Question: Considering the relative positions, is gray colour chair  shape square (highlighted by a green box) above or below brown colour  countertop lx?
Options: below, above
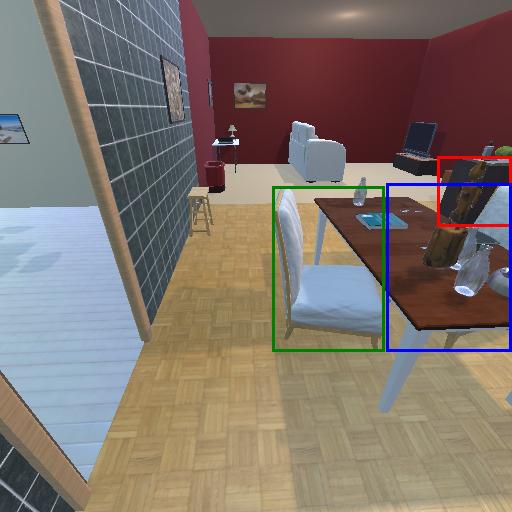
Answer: below